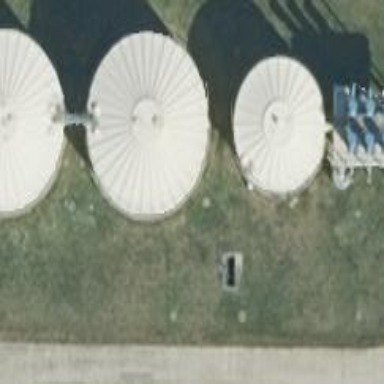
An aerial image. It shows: Water tank structure.